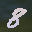
Label: 8